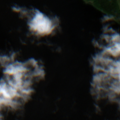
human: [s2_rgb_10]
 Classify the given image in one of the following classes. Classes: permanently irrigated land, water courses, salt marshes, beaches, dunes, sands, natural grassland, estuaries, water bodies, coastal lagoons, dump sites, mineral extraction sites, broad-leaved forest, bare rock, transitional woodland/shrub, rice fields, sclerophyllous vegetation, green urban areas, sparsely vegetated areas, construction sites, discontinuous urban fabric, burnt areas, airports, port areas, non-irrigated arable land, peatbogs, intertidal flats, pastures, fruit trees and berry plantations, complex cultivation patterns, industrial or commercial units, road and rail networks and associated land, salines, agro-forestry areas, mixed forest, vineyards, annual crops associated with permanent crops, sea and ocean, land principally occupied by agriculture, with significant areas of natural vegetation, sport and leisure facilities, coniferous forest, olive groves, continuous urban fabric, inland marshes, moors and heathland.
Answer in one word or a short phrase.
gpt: water bodies